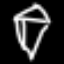
Label: diamond